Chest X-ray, PA view. Patient: 66 years old, sex M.
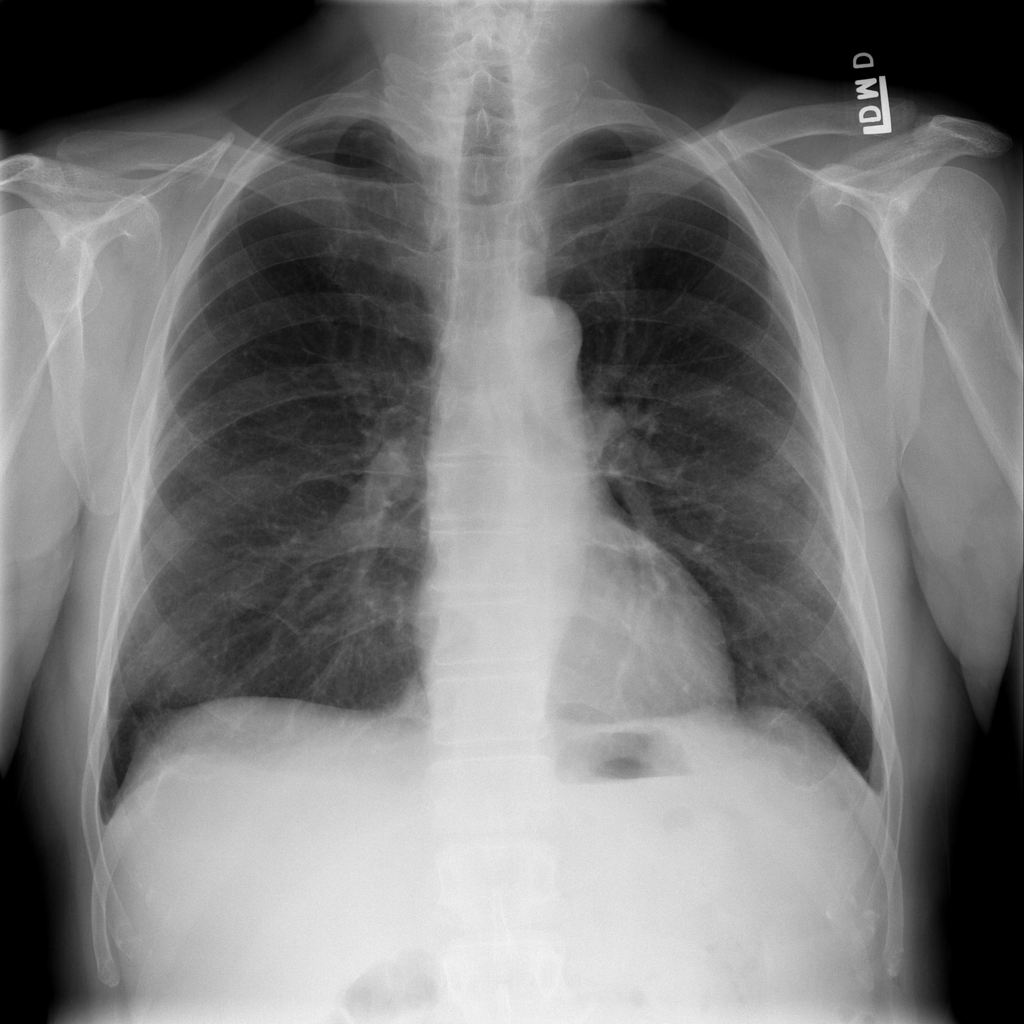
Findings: Effusion